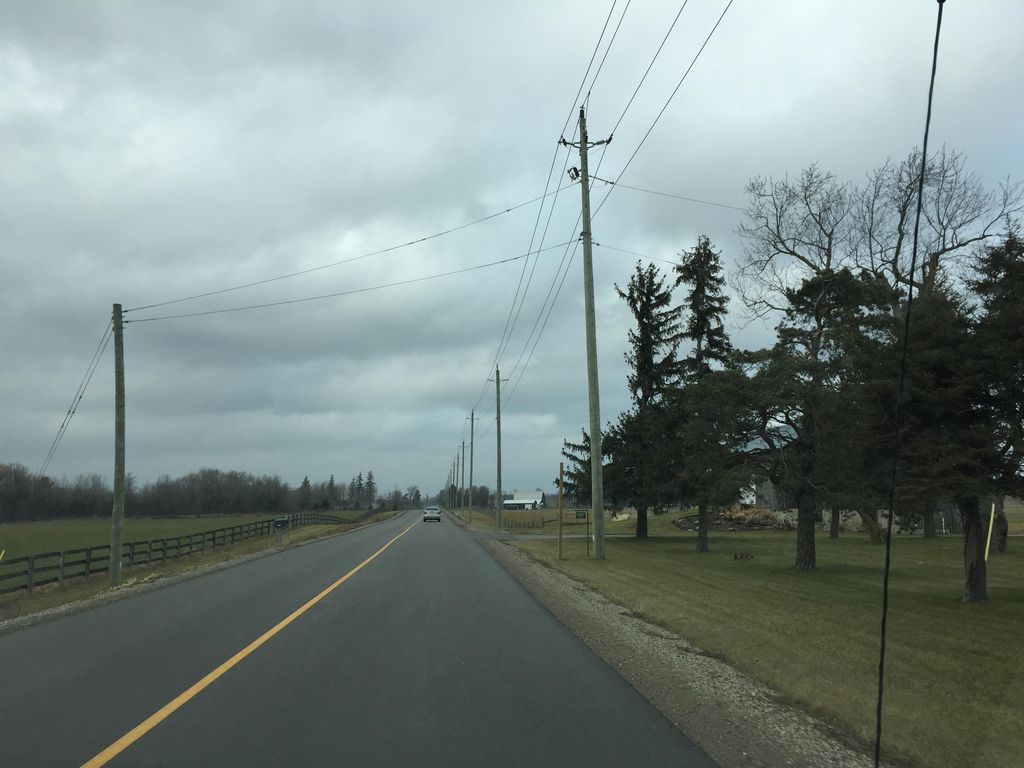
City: kitchener-waterloo